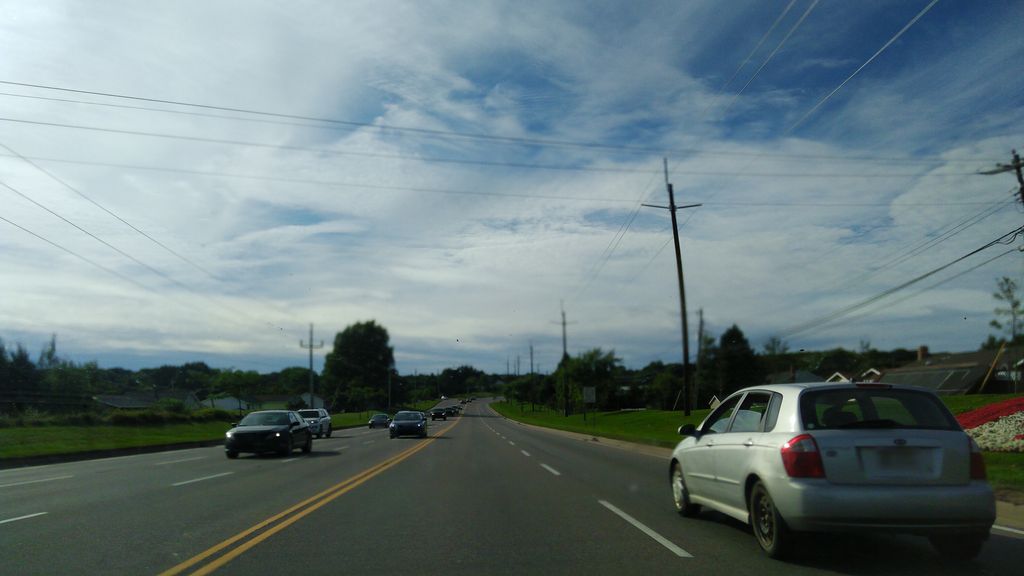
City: charlottetown